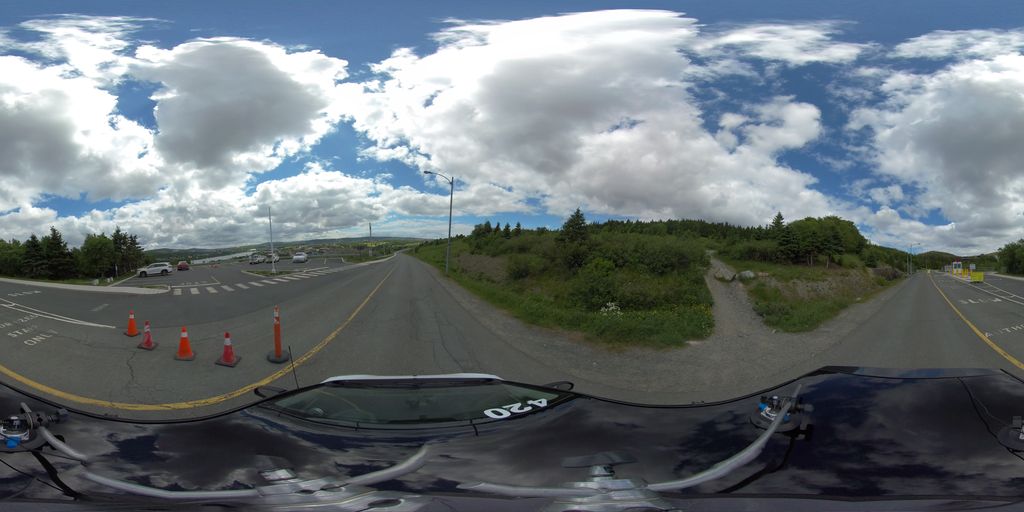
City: st_johns